Question: After 'npm run build --modern' runs successfully, I only see one app in the output. Shouldn't there be two?

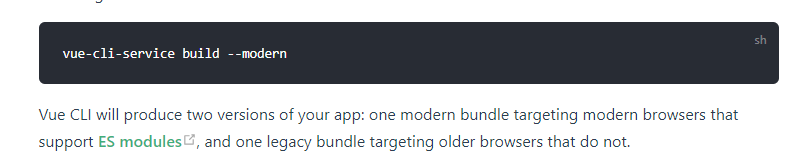
Answer: > After 'npm run build --modern' runs successfully, I only see one app in the output. Shouldn't there be two?
Actually, the 'build --modern' command creates two apps in 'dist/js' (see 'dist/js/app.4e3aeb0e.js' and 'dist/js/app-legacy.10b7d753.js'):
'''
ls -al dist/js
total 1840
drwxr-xr-x 10 tony staff 320 Sep 2 19:25 .
drwxr-xr-x 7 tony staff 224 Sep 2 19:25 ..
-rw-r--r-- 1 tony staff 4772 Sep 2 19:25 app-legacy.10b7d753.js <-- LEGACY
-rw-r--r-- 1 tony staff 23682 Sep 2 19:25 app-legacy.10b7d753.js.map
-rw-r--r-- 1 tony staff 4718 Sep 2 19:25 app.4e3aeb0e.js <-- MODERN
-rw-r--r-- 1 tony staff 23625 Sep 2 19:25 app.4e3aeb0e.js.map
-rw-r--r-- 1 tony staff 80454 Sep 2 19:25 chunk-vendors-legacy.df5f2e07.js <-- LEGACY
-rw-r--r-- 1 tony staff 397535 Sep 2 19:25 chunk-vendors-legacy.df5f2e07.js.map
-rw-r--r-- 1 tony staff 63276 Sep 2 19:25 chunk-vendors.4fd390fb.js <-- MODERN
-rw-r--r-- 1 tony staff 326296 Sep 2 19:25 chunk-vendors.4fd390fb.js.map
'''
The apps are selectively loaded in 'index.html'. First, the modern-mode scripts are preloaded with <URL> in the '<head>':
'''
<link href=/js/app.4e3aeb0e.js rel=modulepreload as=script>
<link href=/js/chunk-vendors.4fd390fb.js rel=modulepreload as=script>
'''
Those scripts are later loaded in the '<body>' ('<script type="module">'):
'''
<script type=module src=/js/chunk-vendors.4fd390fb.js></script>
<script type=module src=/js/app.4e3aeb0e.js></script>
'''
Finally, there's a <URL>:
'''
<script>!function () { var e = document, t = e.createElement("script"); if (!("noModule" in t) && "onbeforeload" in t) { var n = !1; e.addEventListener("beforeload", function (e) { if (e.target === t) n = !0; else if (!e.target.hasAttribute("nomodule") || !n) return; e.preventDefault() }, !0), t.type = "module", t.src = ".", e.head.appendChild(t), t.remove() } }();</script>
<script src=/js/chunk-vendors-legacy.df5f2e07.js nomodule></script>
<script src=/js/app-legacy.10b7d753.js nomodule></script>
'''
> I compare the size between the --modern and no modern, there is not difference?
I'm not sure how you're comparing the sizes, but the modern build is in fact larger in size. In the following example, I built a Vue-CLI generated app (with 'default' preset) twice (once without '--modern' and again with '--modern'), and renamed the output directories. See the size increase in 'dist-modern' of 'index.html' and 'js/':
'''
ls -al dist*
dist-default:
total 16
drwxr-xr-x 7 tony staff 224 Sep 2 19:25 .
drwxr-xr-x 13 tony staff 416 Sep 2 19:27 ..
drwxr-xr-x 3 tony staff 96 Sep 2 19:25 css
-rw-r--r-- 1 tony staff 1150 Sep 2 19:25 favicon.ico
drwxr-xr-x 3 tony staff 96 Sep 2 19:25 img
-rw-r--r-- 1 tony staff 724 Sep 2 19:25 index.html
drwxr-xr-x 6 tony staff 192 Sep 2 19:25 js
dist-modern:
total 16
drwxr-xr-x 7 tony staff 224 Sep 2 19:25 .
drwxr-xr-x 13 tony staff 416 Sep 2 19:27 ..
drwxr-xr-x 3 tony staff 96 Sep 2 19:25 css
-rw-r--r-- 1 tony staff 1150 Sep 2 19:25 favicon.ico
drwxr-xr-x 3 tony staff 96 Sep 2 19:25 img
-rw-r--r-- 1 tony staff 1213 Sep 2 19:25 index.html <-- LARGER
drwxr-xr-x 10 tony staff 320 Sep 2 19:25 js <-- LARGER
'''